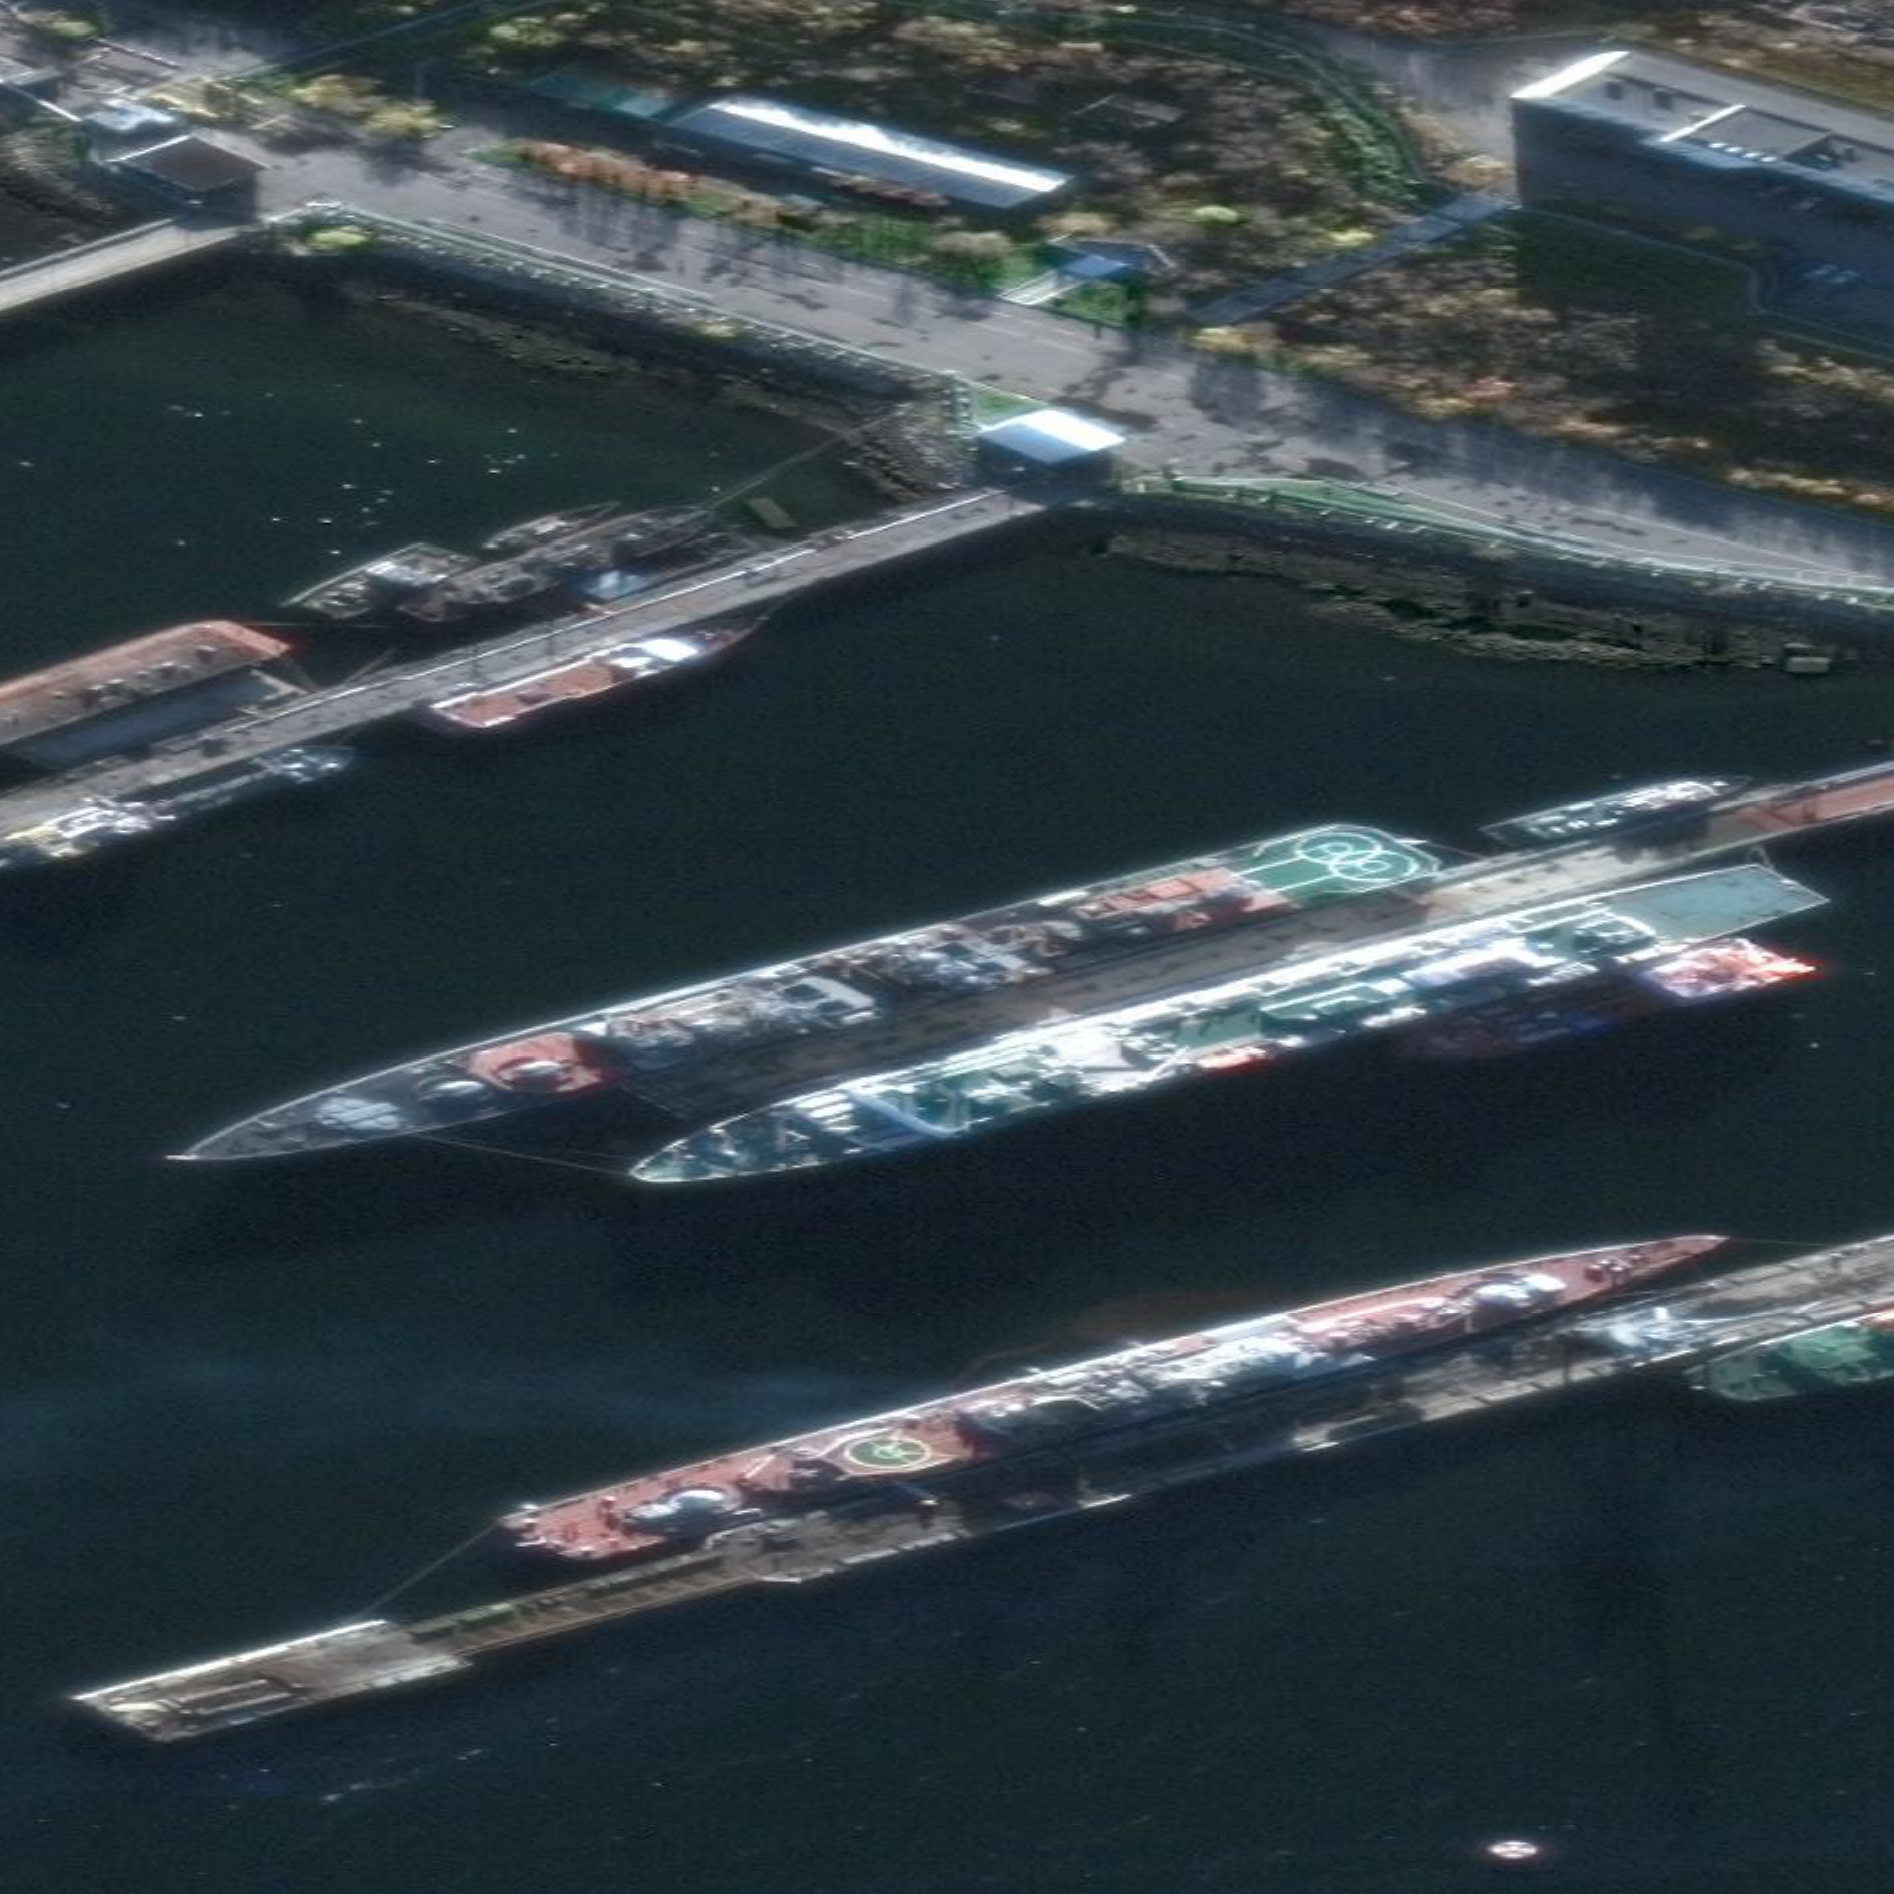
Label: cruiser